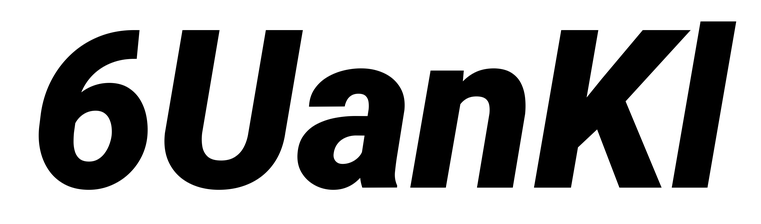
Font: Roboto-Italic_Black_Italic